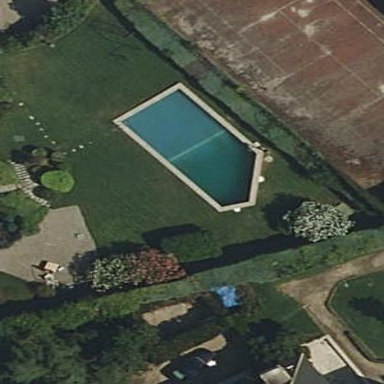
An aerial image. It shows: Swimming pool located in leisure land.